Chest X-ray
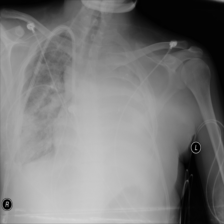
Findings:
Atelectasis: negative
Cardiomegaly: negative
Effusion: negative
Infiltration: negative
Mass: negative
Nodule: negative
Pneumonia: negative
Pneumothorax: negative
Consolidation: negative
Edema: negative
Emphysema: negative
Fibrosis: negative
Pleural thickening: negative
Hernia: negative